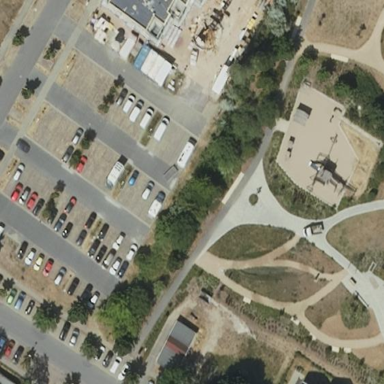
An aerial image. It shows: Parking area with surface.